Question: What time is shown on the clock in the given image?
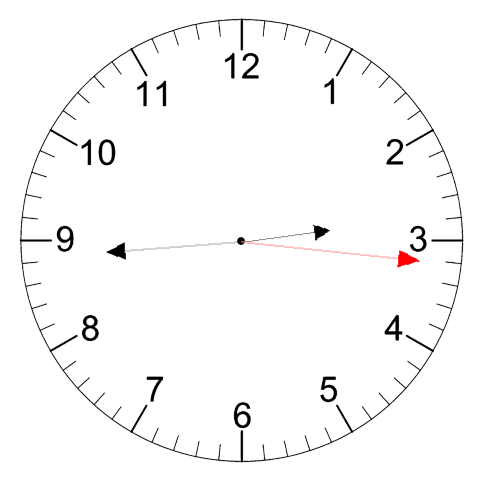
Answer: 02:44:16